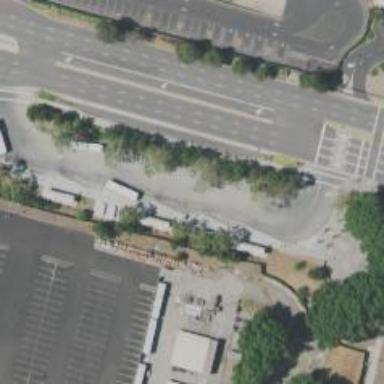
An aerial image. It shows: Busway road.